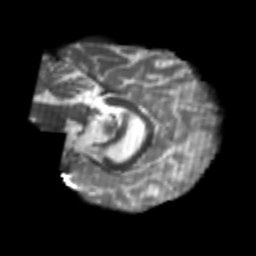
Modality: T2w
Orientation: sagittal
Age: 23
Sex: female
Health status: healthy
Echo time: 0.074 s